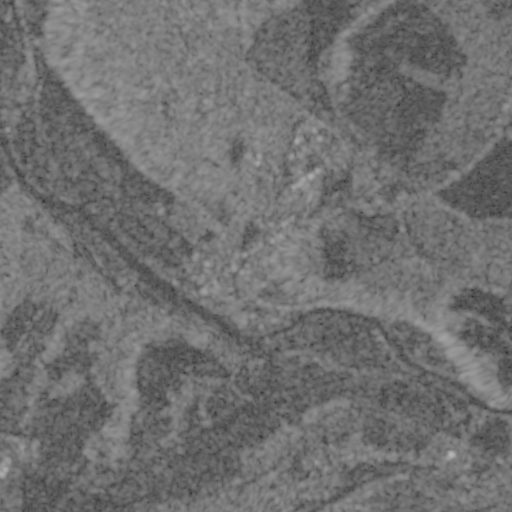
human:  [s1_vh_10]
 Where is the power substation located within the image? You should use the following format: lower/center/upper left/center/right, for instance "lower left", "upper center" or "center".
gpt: The power substation is located in the lower right of the image.
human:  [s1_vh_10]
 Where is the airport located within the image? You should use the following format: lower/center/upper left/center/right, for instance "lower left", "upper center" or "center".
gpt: There is no airport in the image.

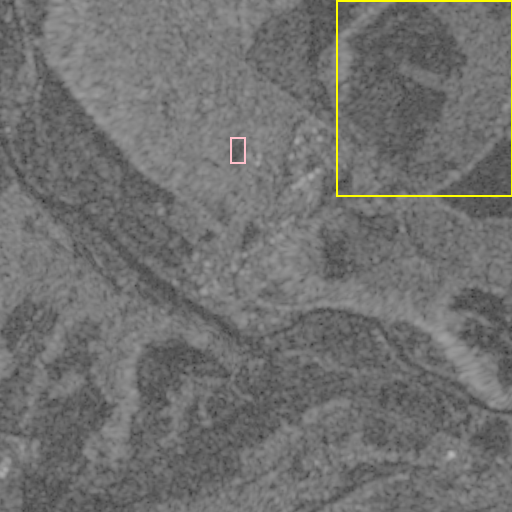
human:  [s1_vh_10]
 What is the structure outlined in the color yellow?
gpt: The structure outlined in yellow is a crop field.
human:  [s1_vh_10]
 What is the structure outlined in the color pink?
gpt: The structure outlined in pink is a park.
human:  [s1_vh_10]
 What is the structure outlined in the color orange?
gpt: There is no orange outline.